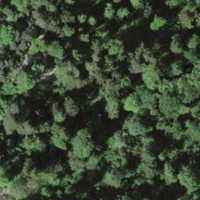
EUNIS habitat code: 44
Species observed at this site:
Lathyrus vernus
Melittis melissophyllum